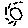
Label: sun